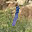
Label: 1